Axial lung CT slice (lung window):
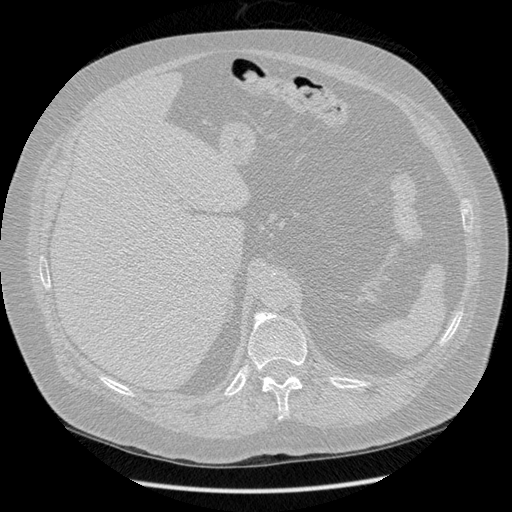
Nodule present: no